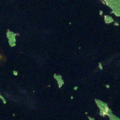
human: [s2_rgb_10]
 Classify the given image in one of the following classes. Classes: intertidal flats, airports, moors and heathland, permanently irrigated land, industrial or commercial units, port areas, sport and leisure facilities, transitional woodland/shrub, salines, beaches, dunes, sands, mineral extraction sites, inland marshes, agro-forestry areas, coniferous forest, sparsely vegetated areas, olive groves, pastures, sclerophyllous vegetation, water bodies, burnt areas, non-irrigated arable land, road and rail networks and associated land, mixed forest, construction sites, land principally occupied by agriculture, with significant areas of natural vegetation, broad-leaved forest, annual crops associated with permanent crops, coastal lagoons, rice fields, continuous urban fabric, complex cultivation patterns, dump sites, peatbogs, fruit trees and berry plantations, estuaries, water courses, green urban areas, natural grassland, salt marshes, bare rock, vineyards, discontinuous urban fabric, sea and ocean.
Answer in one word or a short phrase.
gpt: coniferous forest, water bodies